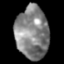
Tissue: skin
Cell type: Epithelial cells
Senescence score: 0.2156
Nuclear area (px): 1701
Mean DAPI intensity: 131.481